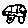
Label: car